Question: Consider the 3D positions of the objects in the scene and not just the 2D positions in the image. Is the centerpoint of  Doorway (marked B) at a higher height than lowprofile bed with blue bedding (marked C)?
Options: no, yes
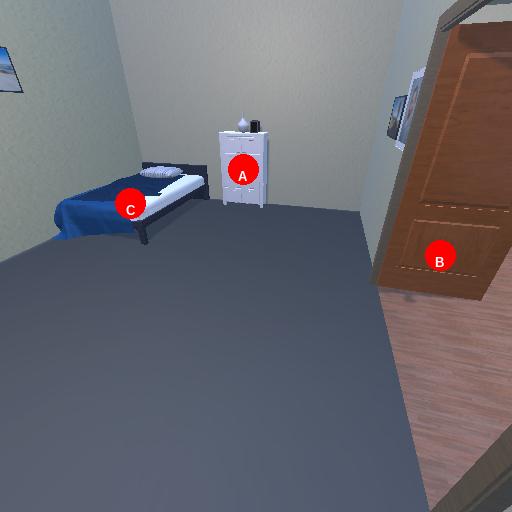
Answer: no